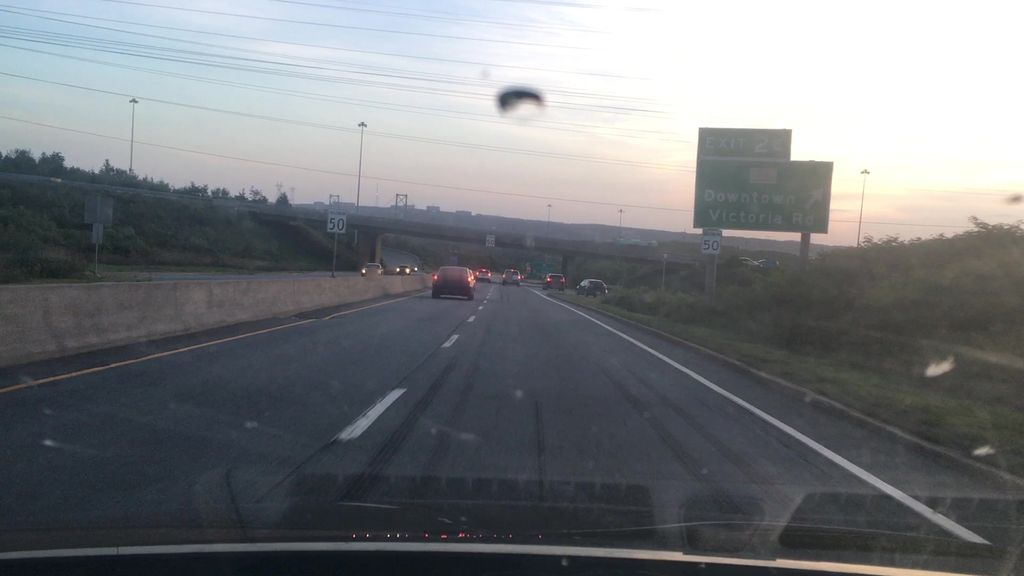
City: halifax